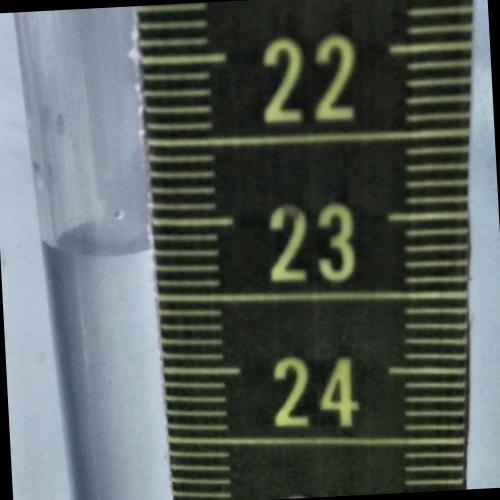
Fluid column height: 23.2 cm